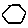
Label: hexagon